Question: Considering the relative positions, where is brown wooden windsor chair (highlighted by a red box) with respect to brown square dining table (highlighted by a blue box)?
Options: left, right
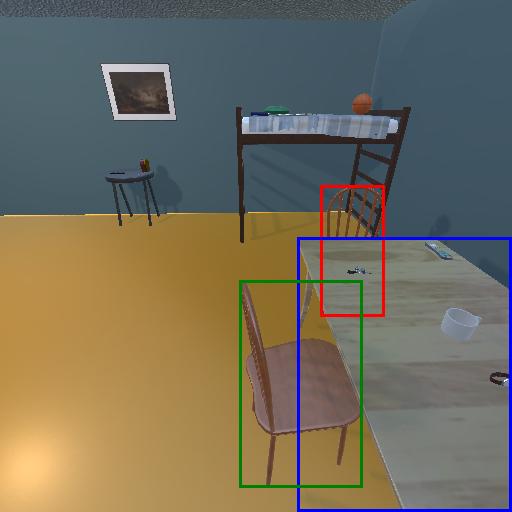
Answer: left